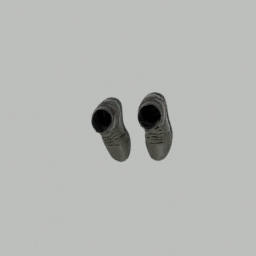
Label: people